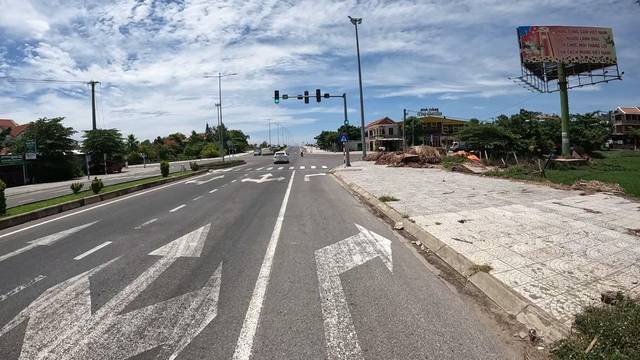
Region: Vietnam
Coordinates: 15.892, 108.359